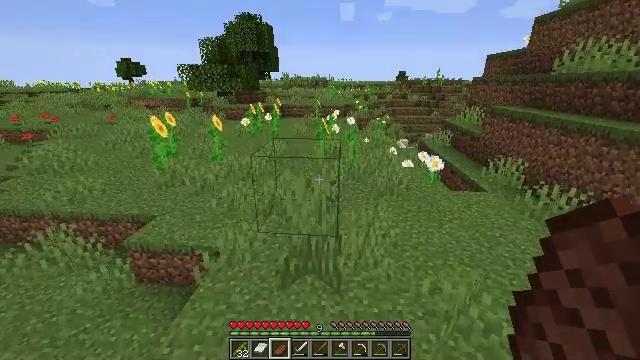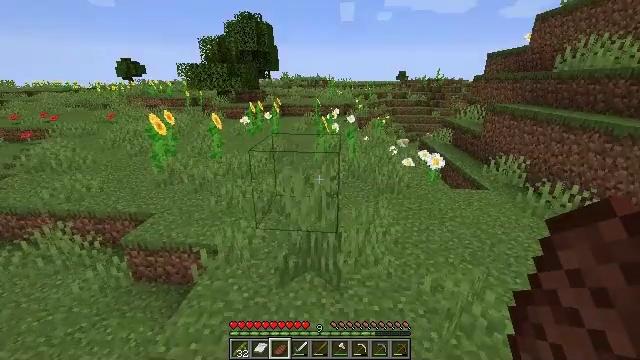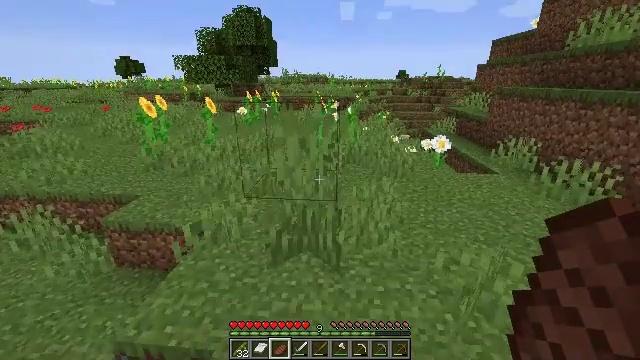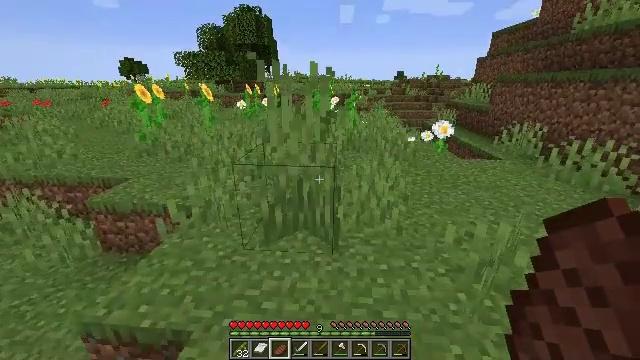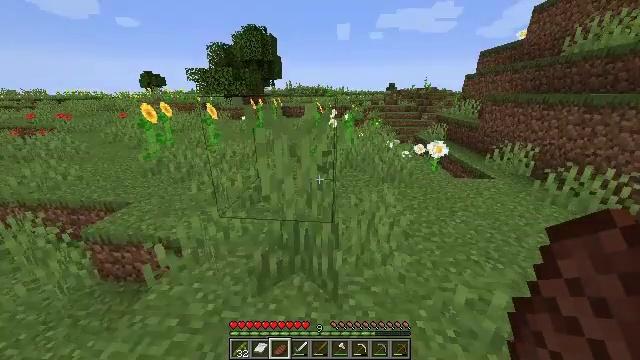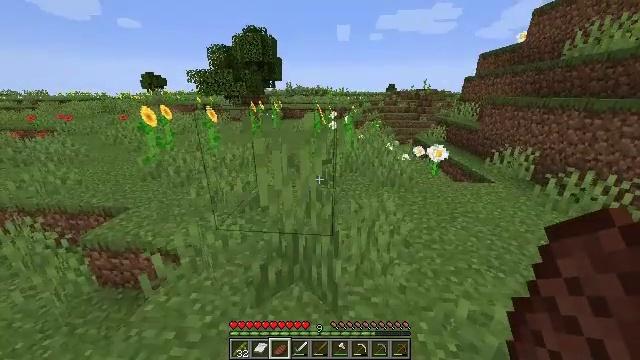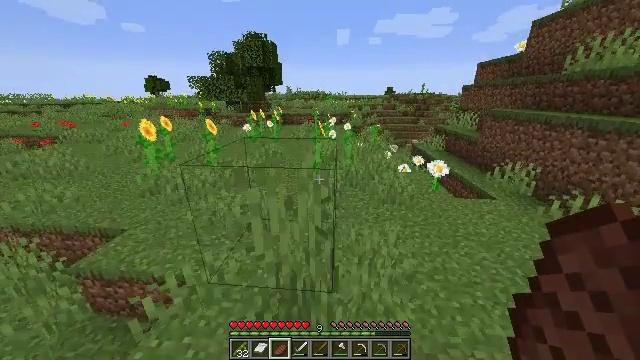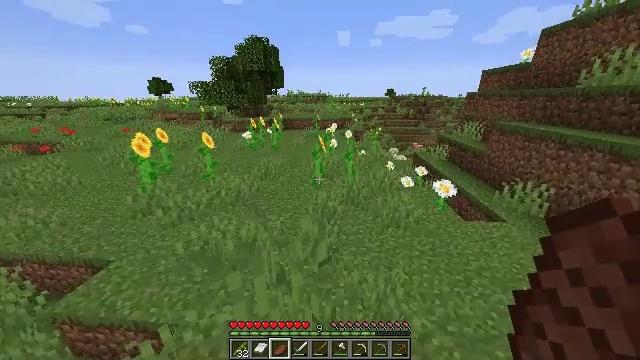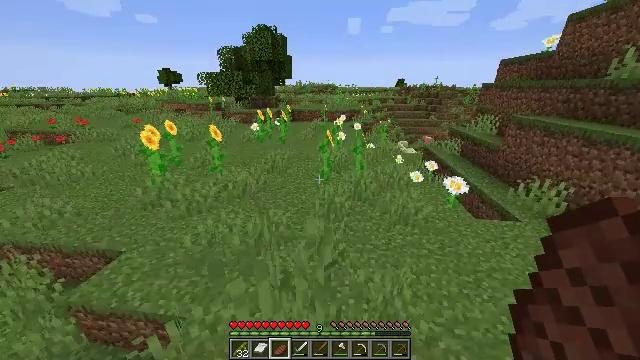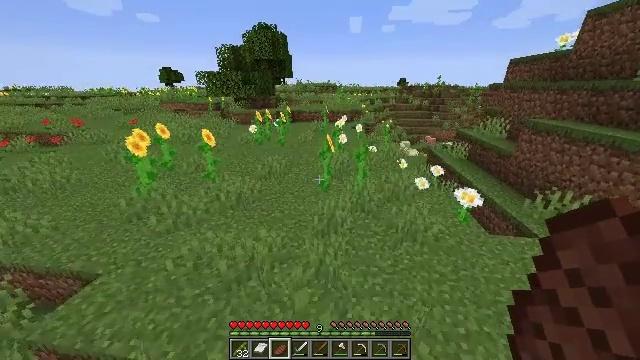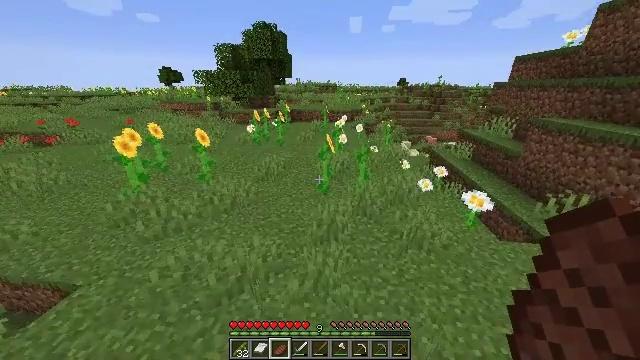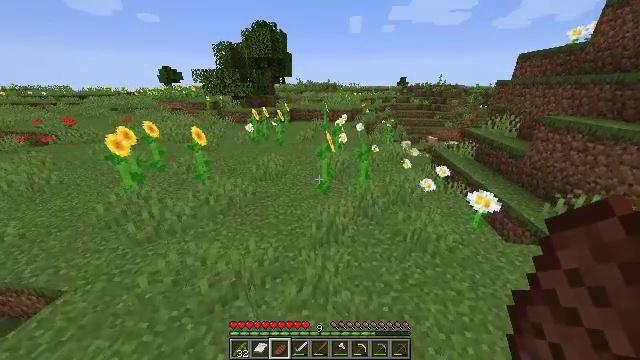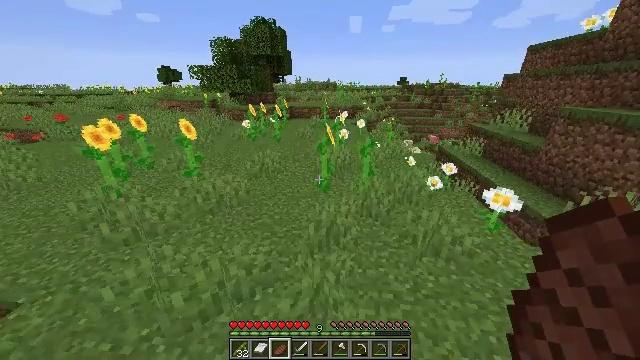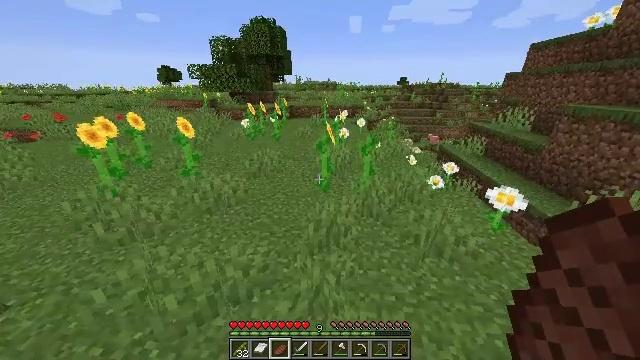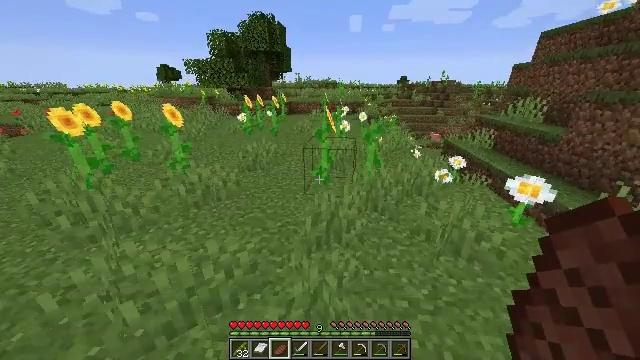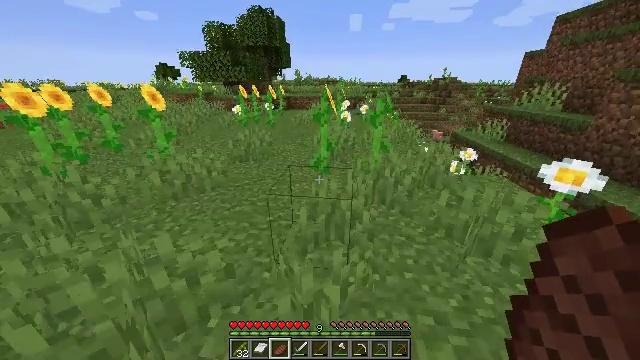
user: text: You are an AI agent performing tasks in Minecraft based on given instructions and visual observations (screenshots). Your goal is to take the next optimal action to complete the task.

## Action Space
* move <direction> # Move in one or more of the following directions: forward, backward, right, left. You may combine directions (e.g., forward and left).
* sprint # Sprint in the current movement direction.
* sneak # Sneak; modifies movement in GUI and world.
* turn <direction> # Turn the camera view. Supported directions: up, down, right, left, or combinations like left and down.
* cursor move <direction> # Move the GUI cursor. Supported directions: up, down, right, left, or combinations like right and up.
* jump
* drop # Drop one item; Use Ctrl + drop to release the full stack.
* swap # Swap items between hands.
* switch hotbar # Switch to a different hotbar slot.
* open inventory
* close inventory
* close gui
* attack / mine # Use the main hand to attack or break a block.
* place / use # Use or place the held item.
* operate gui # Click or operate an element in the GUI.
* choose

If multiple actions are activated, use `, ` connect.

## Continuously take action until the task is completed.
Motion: motion action
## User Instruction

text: Clear the sweet berry bush to collect the sweet berries.
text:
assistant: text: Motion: move forward, jump
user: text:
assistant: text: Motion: move forward, sprint, jump
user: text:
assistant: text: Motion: move forward, sprint, jump
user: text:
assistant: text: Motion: move forward, sprint, jump
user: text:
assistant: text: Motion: move forward, sprint, jump
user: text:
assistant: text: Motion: move forward, sprint, jump
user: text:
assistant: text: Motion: move forward, jump
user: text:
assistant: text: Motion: move forward, turn left and down, jump
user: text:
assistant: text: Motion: move forward, jump
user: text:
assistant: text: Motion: move forward, jump
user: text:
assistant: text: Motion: move forward, jump
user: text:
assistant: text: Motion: move forward, sprint, jump
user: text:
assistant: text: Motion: move forward, sprint, jump
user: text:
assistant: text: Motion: move forward, sprint, jump
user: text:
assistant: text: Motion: move forward, jump
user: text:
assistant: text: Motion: move forward, jump
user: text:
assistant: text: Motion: move forward, jump
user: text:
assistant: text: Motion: move forward, jump
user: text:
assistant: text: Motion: move forward, sprint, jump
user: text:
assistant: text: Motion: move forward, sprint, jump
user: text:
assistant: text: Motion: move forward, sprint, jump
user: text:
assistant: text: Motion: move forward, sprint, jump
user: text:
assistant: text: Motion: move forward, sprint, jump
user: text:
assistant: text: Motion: move forward, jump
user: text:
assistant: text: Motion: move forward, jump
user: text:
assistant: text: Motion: move forward, jump
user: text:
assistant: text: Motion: move forward, jump
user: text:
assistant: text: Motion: move forward, jump
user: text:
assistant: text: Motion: move forward, jump
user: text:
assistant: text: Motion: move forward, jump